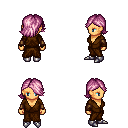
a pixel art fantasy rpg character, female body template, human, tanned skin, brown robe, gold greaves, pink swoop hairstyle, leather bracers, metal boots, four views (front, back, left, right), 2x2 character sprite sheet, small pixel art, hard edges, no anti-aliasing